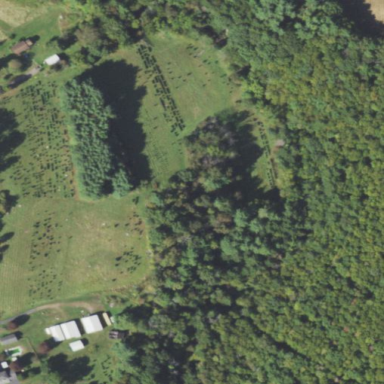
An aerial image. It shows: Plant nursery specializing in Christmas trees.